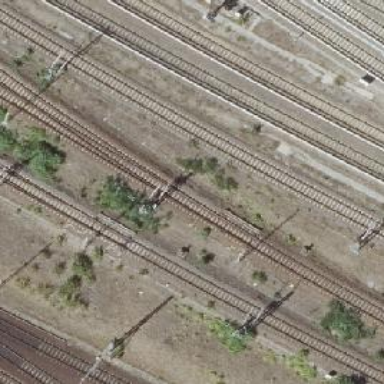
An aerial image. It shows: Railway switch with the turnout side on the right.